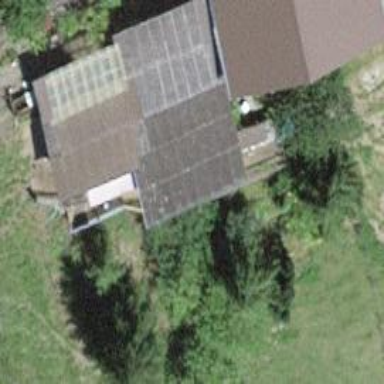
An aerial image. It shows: Shed building.